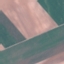
Land use / land cover class: AnnualCrop